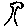
Label: tree